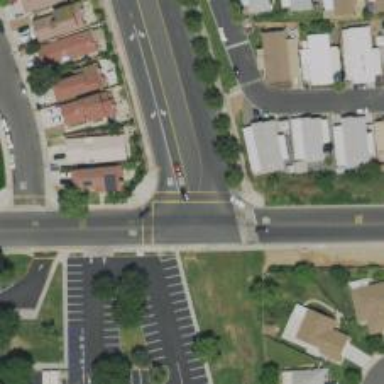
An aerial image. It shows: Road with stop sign.